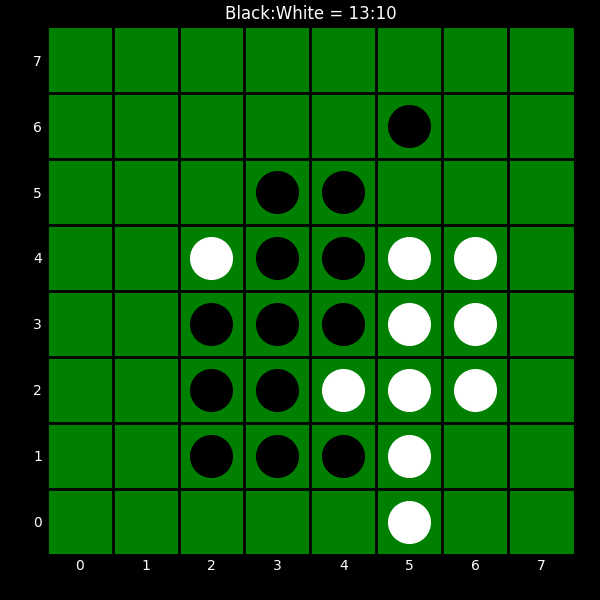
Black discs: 13
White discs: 10